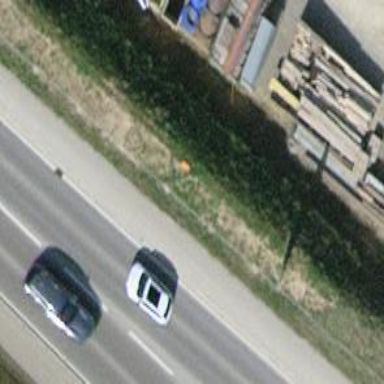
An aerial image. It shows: Aerial marker.